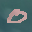
Label: 0